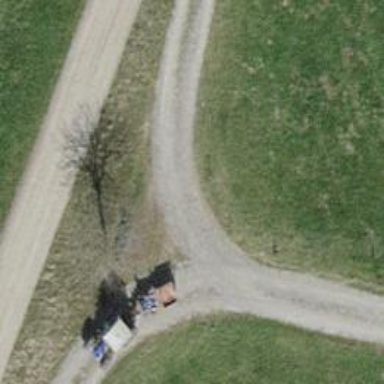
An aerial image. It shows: Pebblestone track with grade3 tracktype.